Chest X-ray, AP view. Patient: 58 years old, sex M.
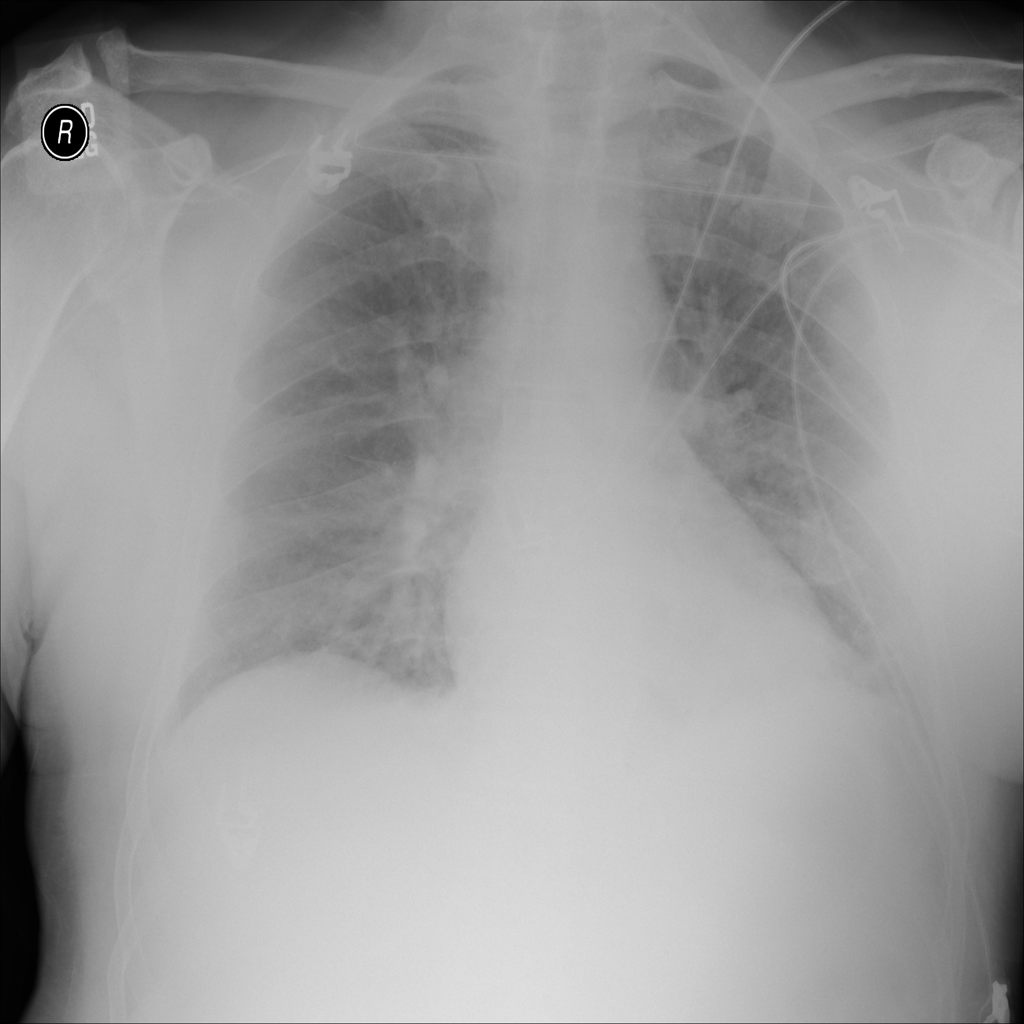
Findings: No Finding